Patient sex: M
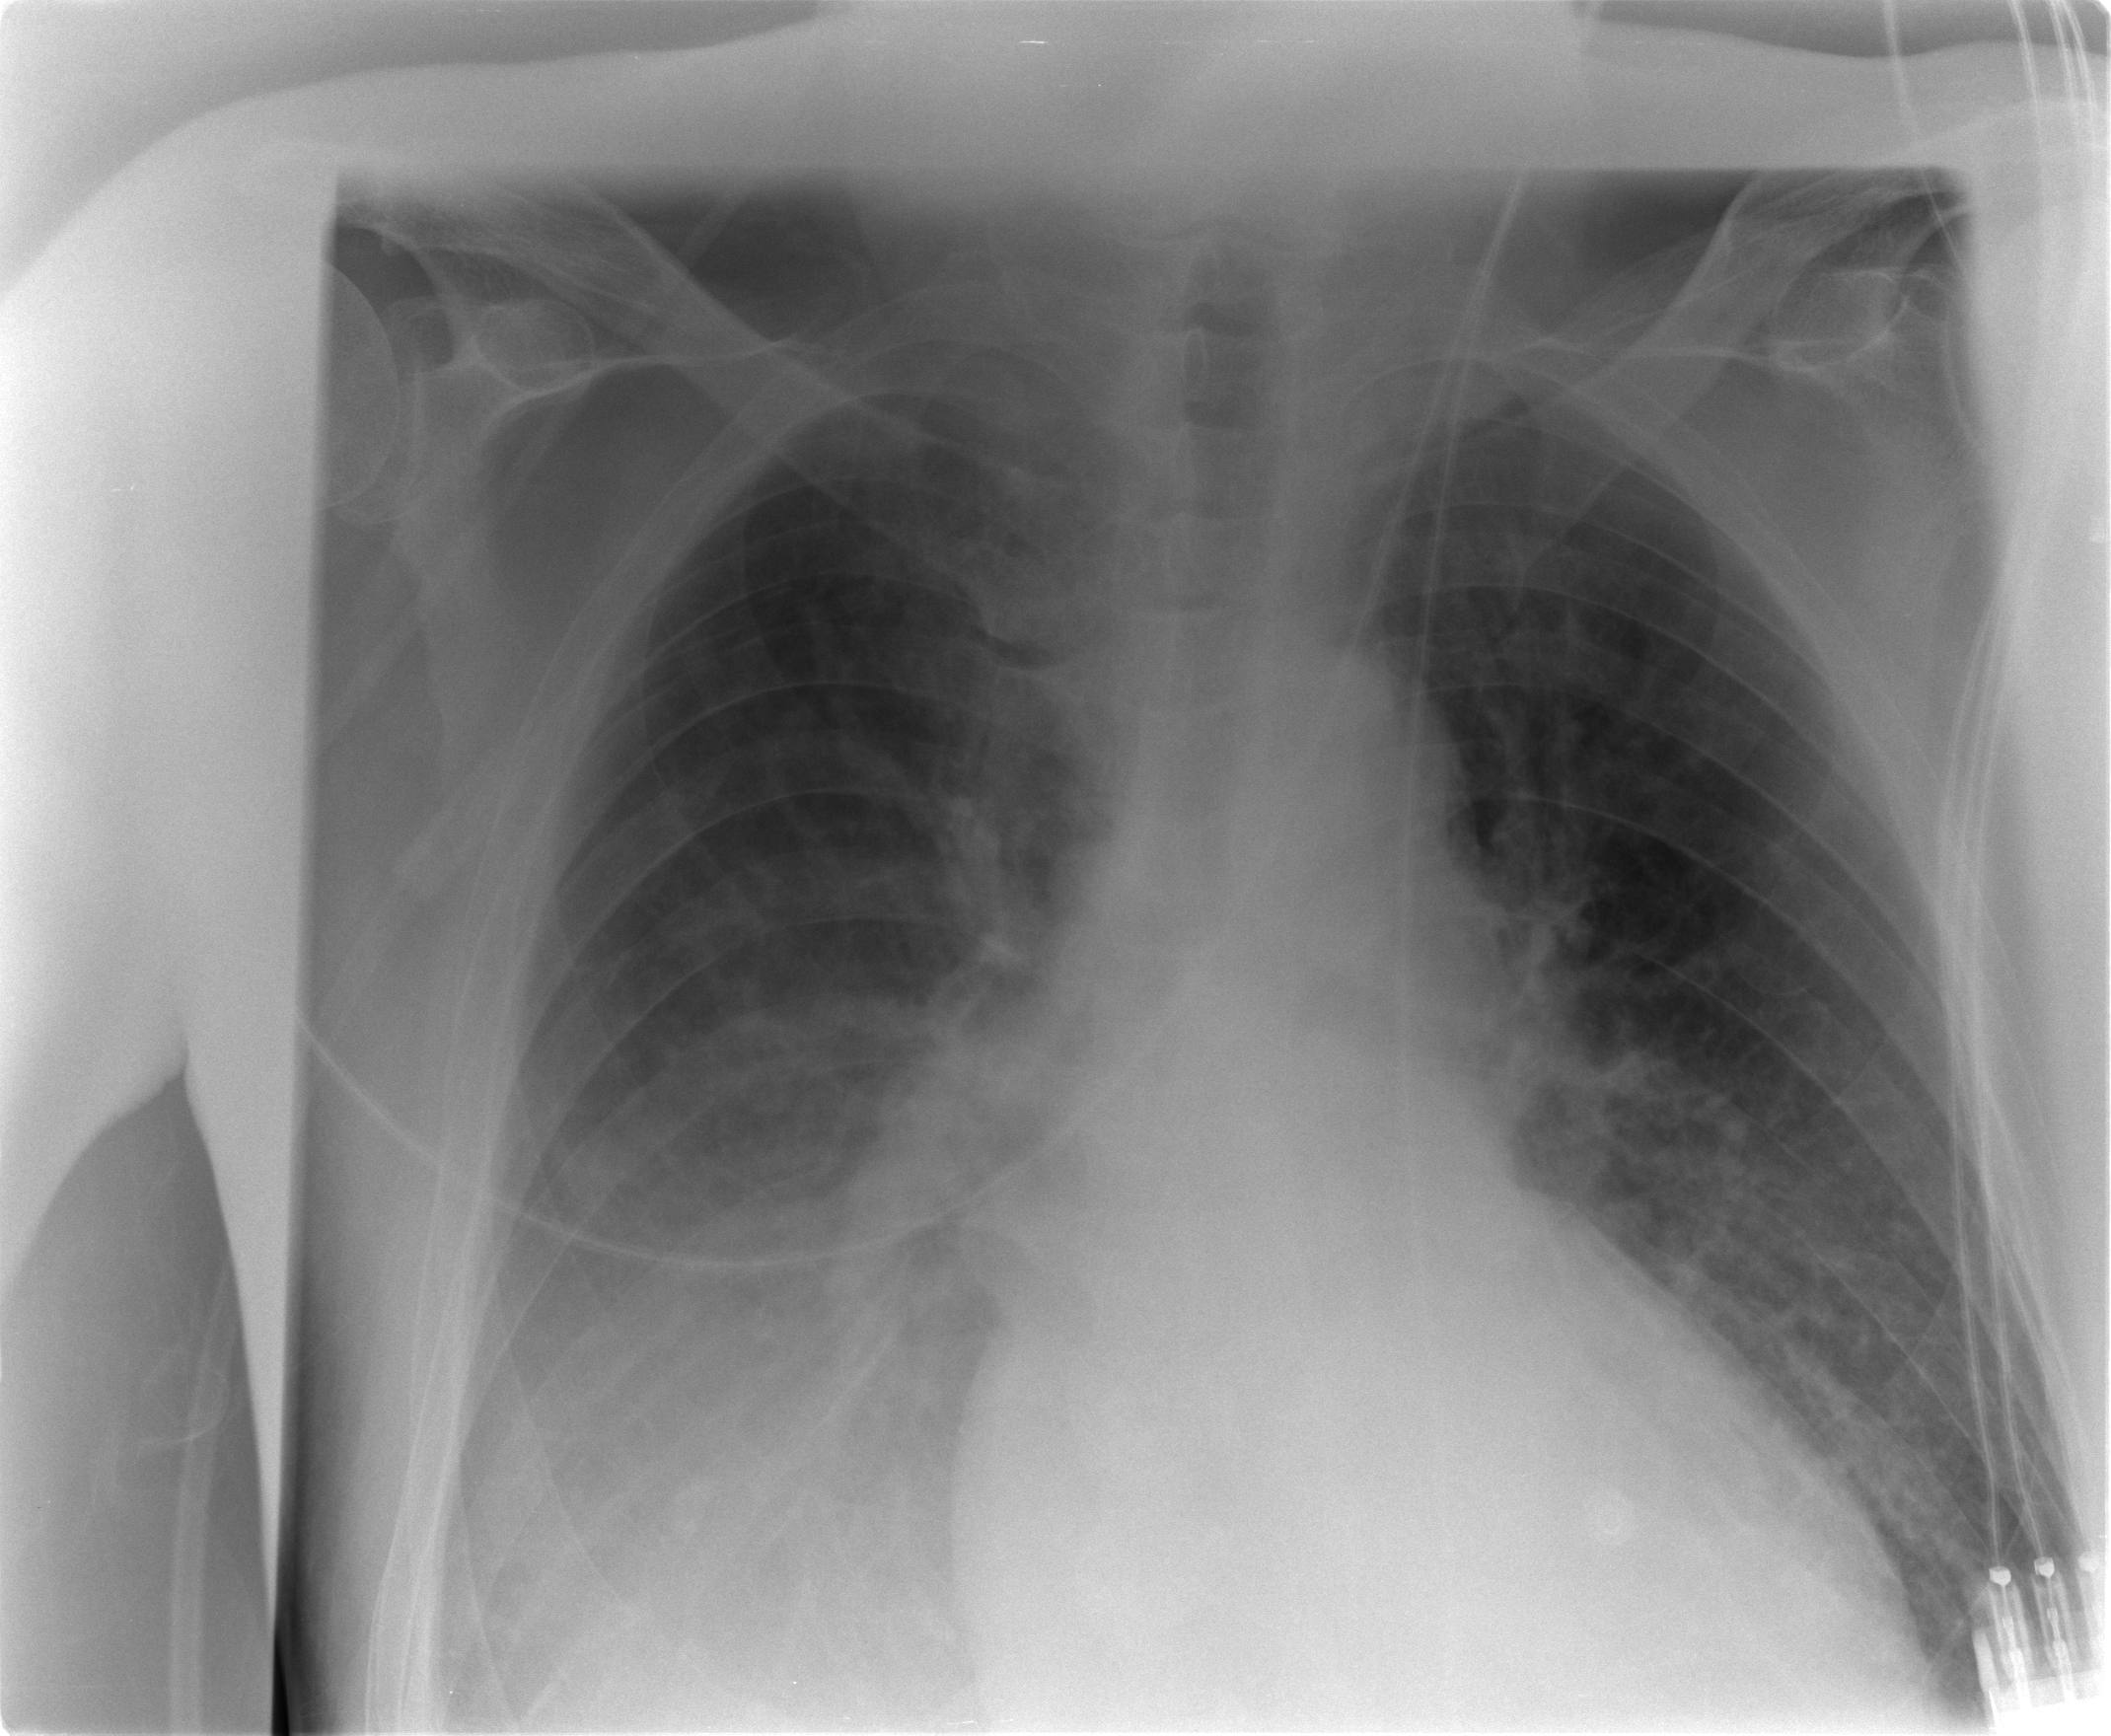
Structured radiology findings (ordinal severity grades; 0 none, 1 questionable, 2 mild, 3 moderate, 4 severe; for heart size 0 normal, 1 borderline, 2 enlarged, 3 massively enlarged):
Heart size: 1
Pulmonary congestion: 2
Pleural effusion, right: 2
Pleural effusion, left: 0
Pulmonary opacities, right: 2
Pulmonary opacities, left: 2
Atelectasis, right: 2
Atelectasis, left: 2